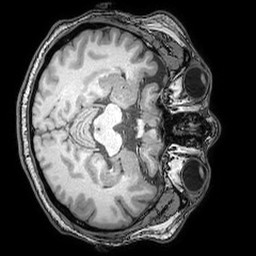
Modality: T1w
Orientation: axial
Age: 32
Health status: ill
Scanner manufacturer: philips
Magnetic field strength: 3 T
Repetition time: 0.007 s
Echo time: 0.0035 s